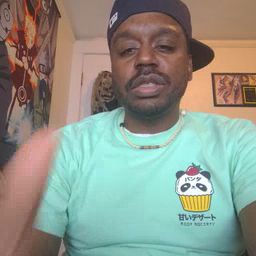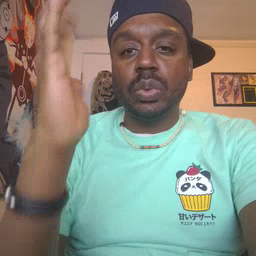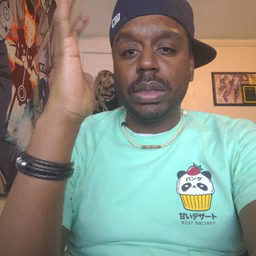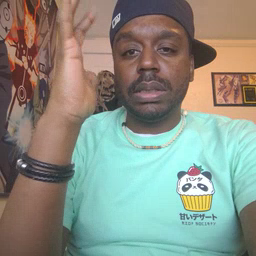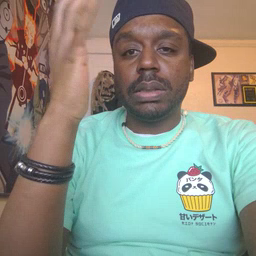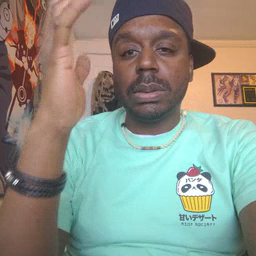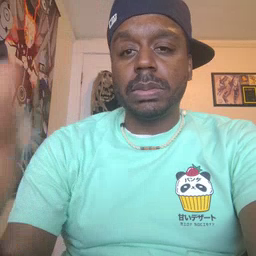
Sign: tree